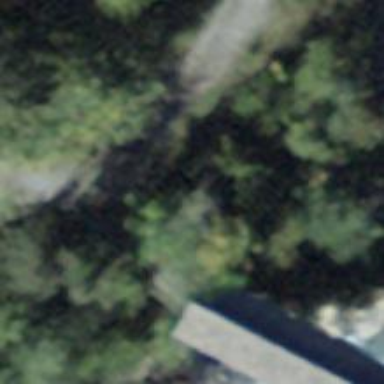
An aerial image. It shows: Path on bridge.